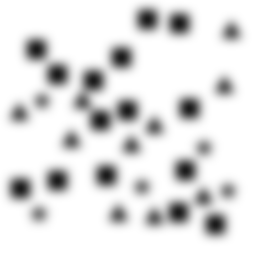
Squares: 15
Triangles: 10
Stars: 5
Total shapes: 30